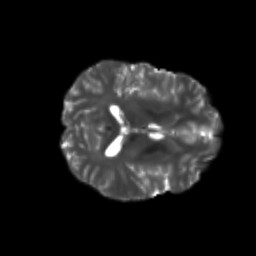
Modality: T2w
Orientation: axial
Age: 21
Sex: male
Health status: healthy
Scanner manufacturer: philips
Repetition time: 7.39 s
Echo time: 0.08599 s